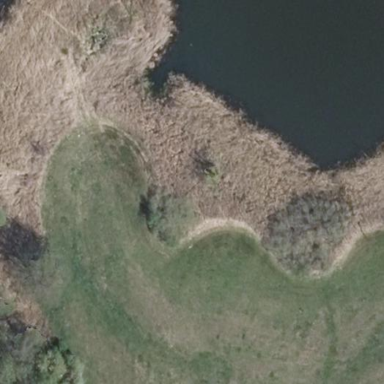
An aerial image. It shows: Reedbed in wetland area.